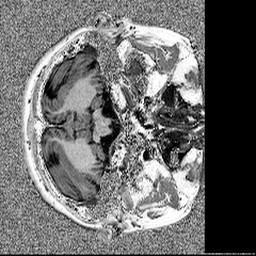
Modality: MP2RAGE
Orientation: axial
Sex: female